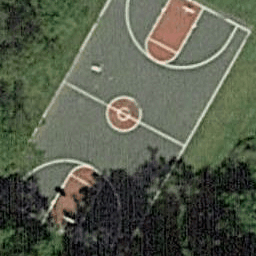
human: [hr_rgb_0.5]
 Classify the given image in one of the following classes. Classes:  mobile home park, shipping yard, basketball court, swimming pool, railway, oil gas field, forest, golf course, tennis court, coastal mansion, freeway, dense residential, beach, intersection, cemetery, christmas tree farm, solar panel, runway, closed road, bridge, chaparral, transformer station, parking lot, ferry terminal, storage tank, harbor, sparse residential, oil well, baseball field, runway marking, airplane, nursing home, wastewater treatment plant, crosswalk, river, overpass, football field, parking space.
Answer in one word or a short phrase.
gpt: basketball court